Interaction volume radius: 10 \u00c5
Interaction volume height: 15 \u00c5
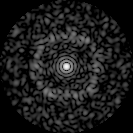
Disorder parameter: 0.82